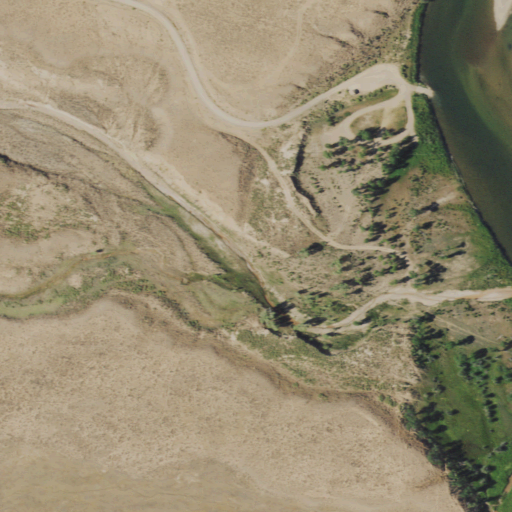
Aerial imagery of valley in Wyoming named Dry Basin Draw containing shrub, open water, herbaceous wetlands, and woody wetlands